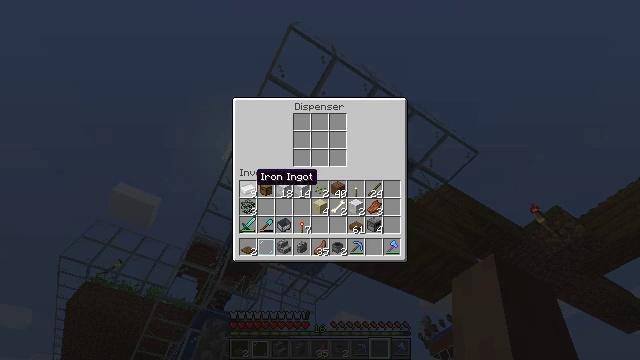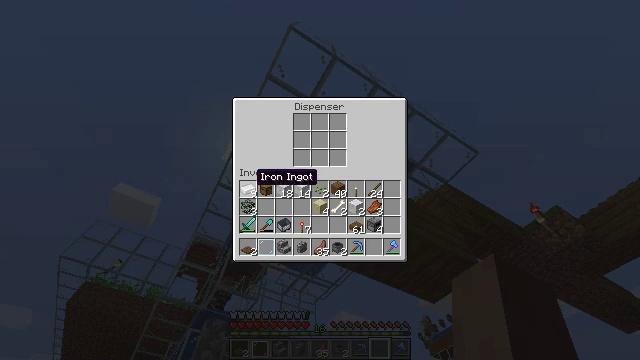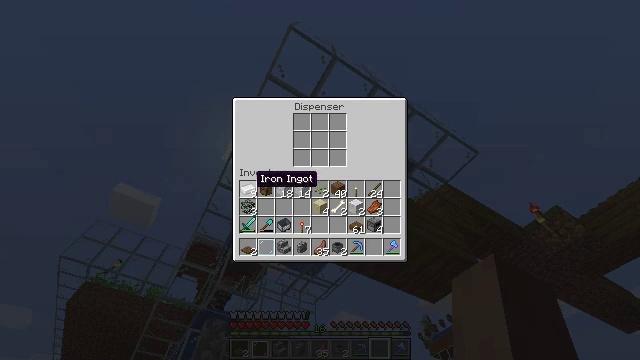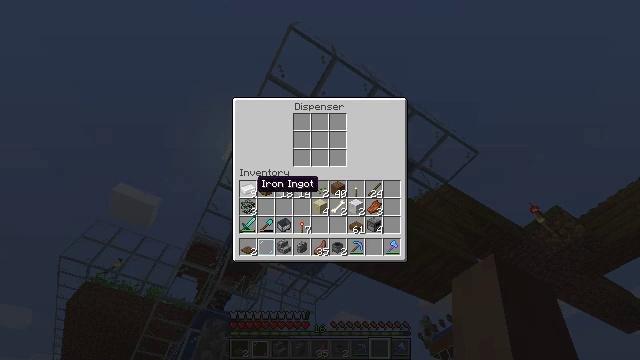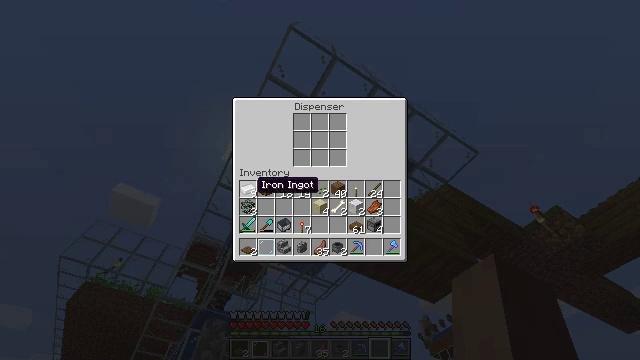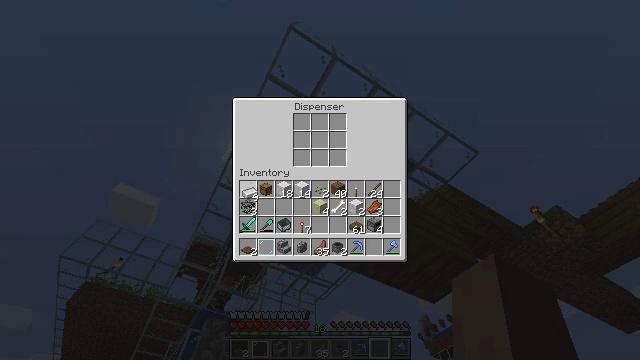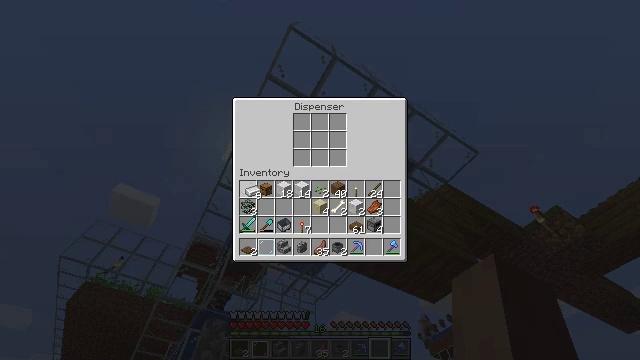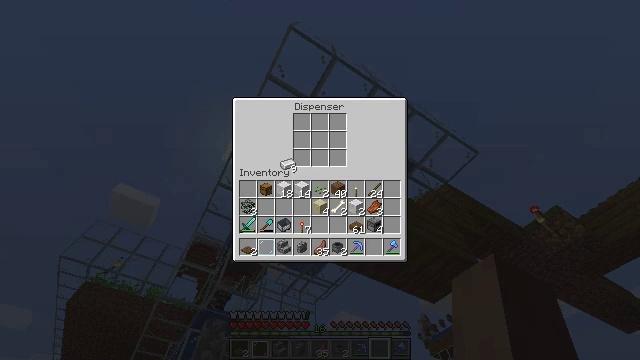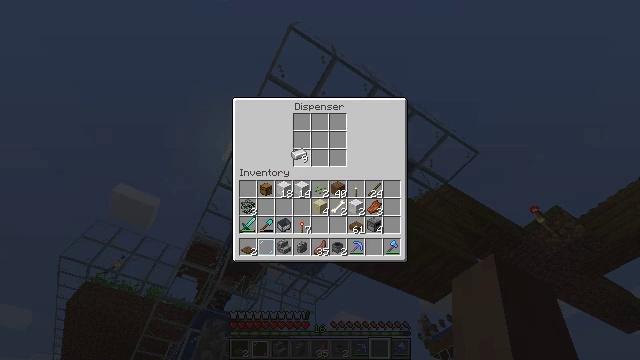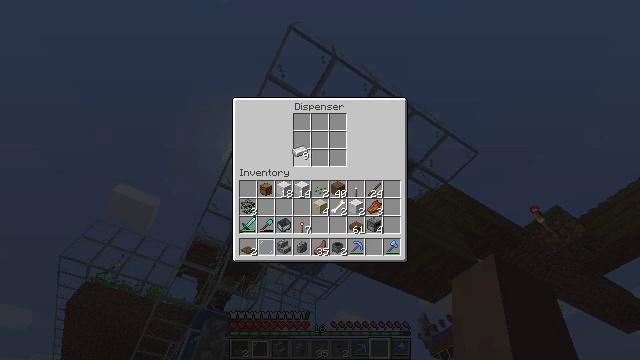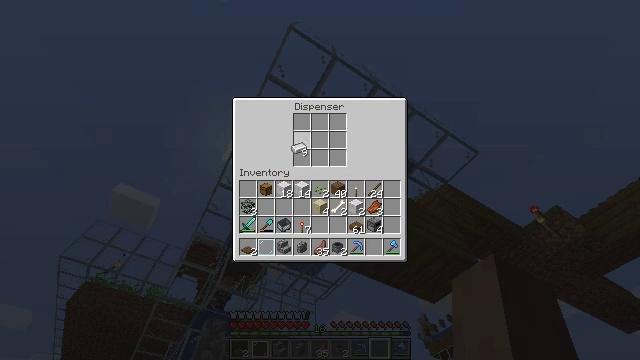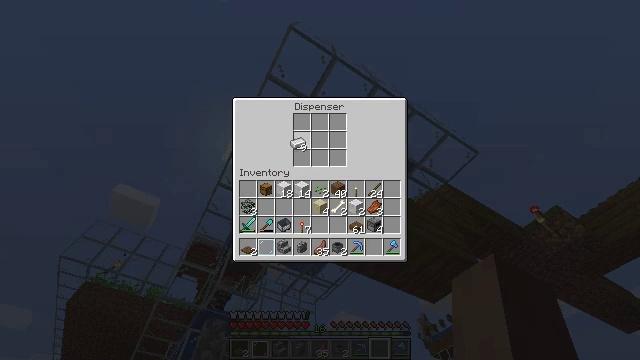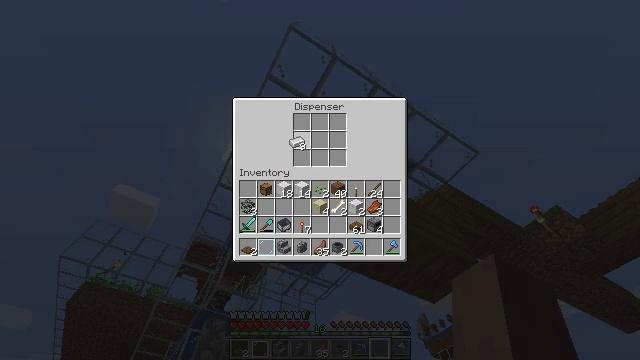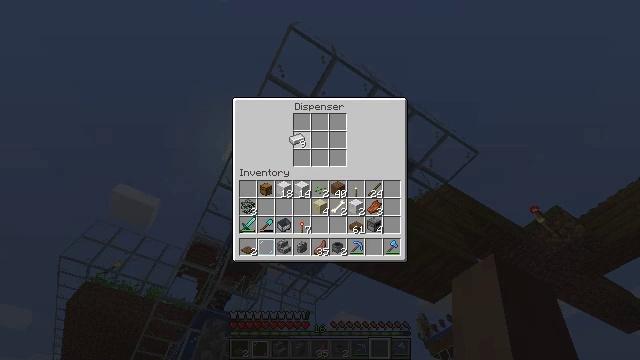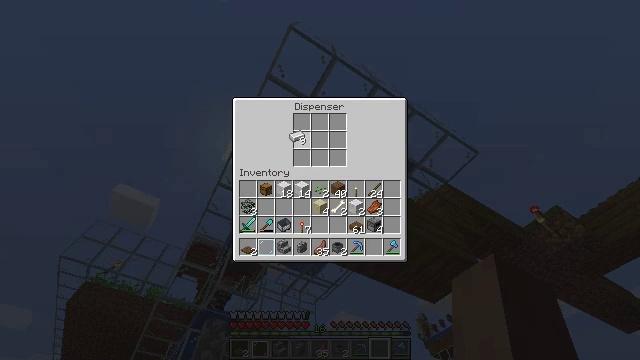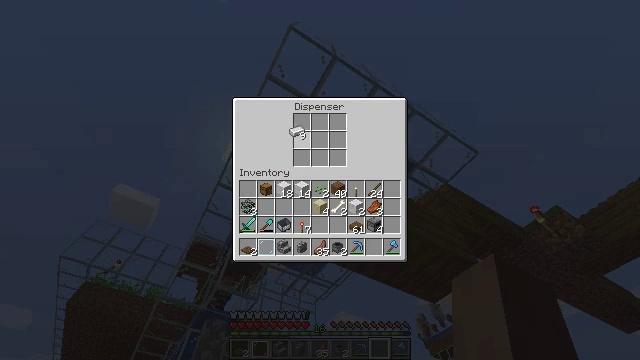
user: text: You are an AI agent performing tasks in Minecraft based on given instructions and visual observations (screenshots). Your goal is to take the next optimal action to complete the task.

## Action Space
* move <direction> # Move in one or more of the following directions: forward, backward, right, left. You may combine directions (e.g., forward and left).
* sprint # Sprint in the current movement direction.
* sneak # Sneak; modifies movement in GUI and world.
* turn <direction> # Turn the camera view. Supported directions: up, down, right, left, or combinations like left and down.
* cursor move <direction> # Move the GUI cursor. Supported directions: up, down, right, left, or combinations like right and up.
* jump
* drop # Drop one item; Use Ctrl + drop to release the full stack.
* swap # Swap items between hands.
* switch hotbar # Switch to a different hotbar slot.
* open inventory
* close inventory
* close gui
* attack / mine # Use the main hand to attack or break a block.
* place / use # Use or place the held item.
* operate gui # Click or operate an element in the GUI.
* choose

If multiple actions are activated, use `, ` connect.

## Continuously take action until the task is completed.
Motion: motion action
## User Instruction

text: Use iron ingots at the crafting table to make a minecart.
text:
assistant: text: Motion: no_op
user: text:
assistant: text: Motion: no_op
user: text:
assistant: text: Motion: no_op
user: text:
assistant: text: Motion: no_op
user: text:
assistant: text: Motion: operate gui
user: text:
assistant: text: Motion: operate gui
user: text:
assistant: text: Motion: cursor move right and up
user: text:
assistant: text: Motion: cursor move right and up
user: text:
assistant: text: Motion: no_op
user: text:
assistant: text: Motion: no_op
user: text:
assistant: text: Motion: sneak
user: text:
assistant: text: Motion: sneak
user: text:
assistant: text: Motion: sneak
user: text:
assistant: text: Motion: sneak
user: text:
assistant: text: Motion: sneak
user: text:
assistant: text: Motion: sneak
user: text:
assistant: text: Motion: sneak
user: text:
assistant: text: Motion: sneak
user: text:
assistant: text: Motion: sneak
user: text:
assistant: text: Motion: sneak
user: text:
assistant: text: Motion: sneak
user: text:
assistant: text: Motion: sneak
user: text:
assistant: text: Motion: sneak
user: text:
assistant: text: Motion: sneak
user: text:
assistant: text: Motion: sneak
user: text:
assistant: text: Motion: sneak, operate gui
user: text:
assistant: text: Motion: sneak, operate gui
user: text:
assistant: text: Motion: sneak, cursor move down, operate gui
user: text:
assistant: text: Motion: sneak, cursor move down, operate gui
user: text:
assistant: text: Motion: sneak, operate gui